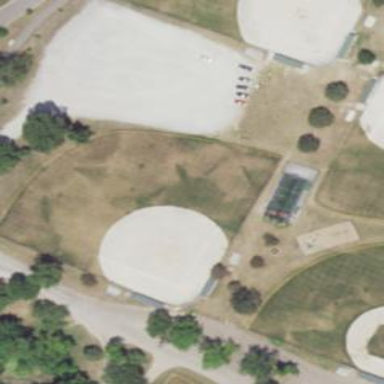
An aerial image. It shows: Baseball pitch for leisure and sports activities.